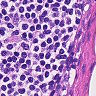
Metastatic tissue present: no